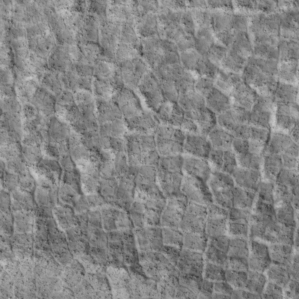
Label: non_frost